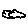
Label: cloud